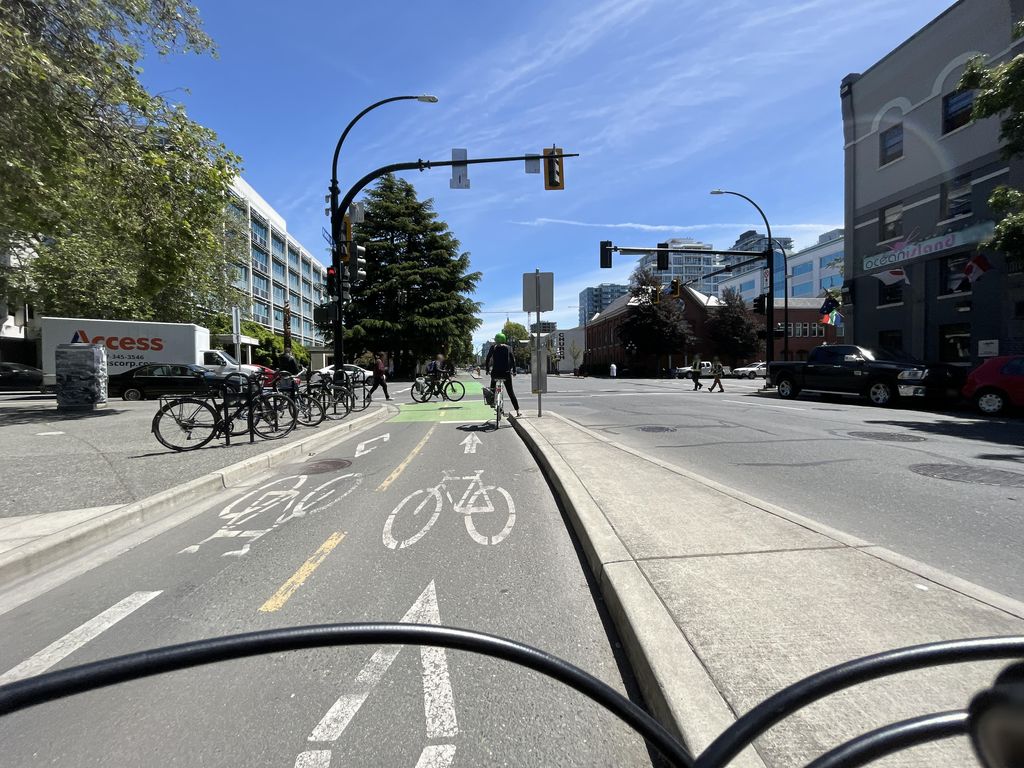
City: victoria